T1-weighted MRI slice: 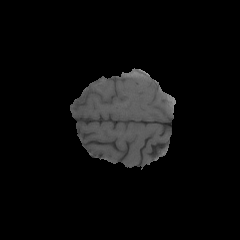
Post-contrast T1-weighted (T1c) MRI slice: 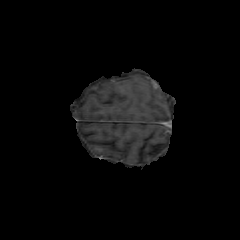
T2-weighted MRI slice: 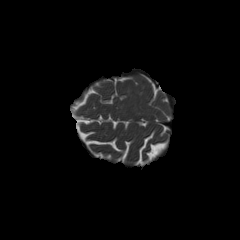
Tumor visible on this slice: yes